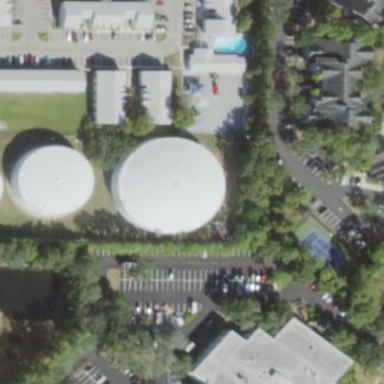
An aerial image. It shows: Storage tank building.